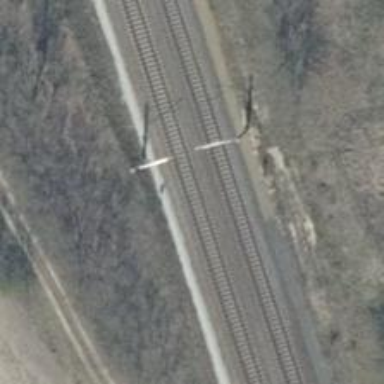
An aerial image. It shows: Milestone along the railway track with catenary mast.